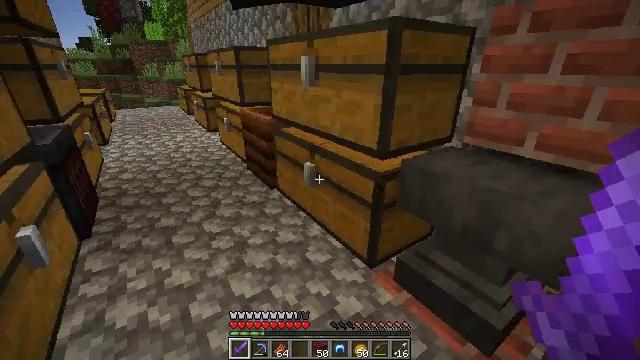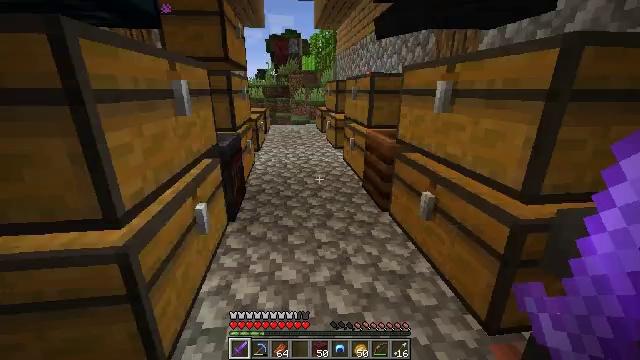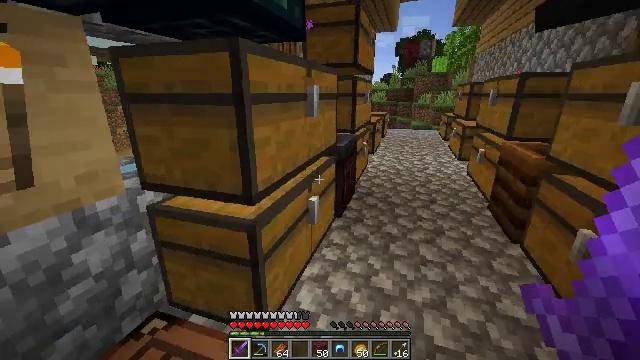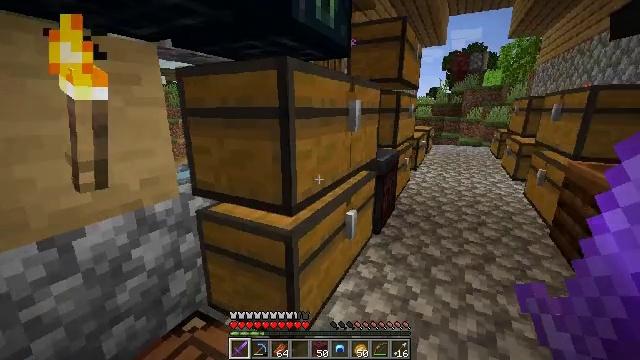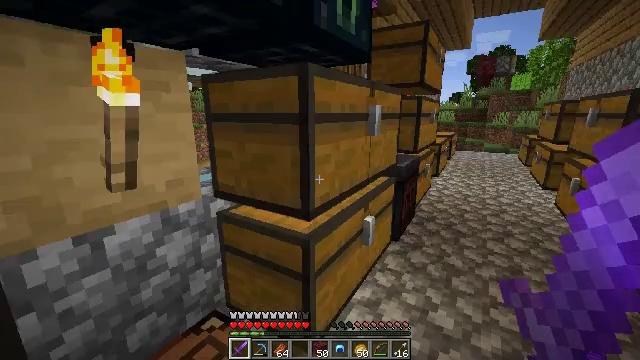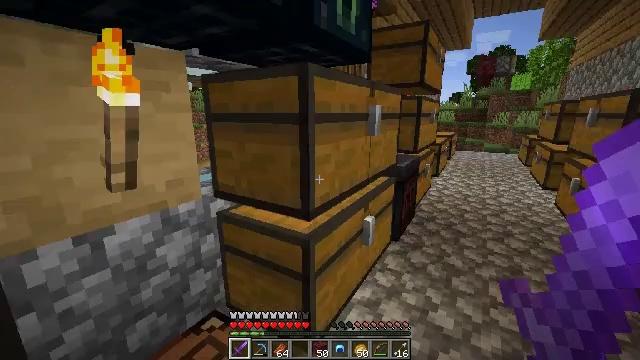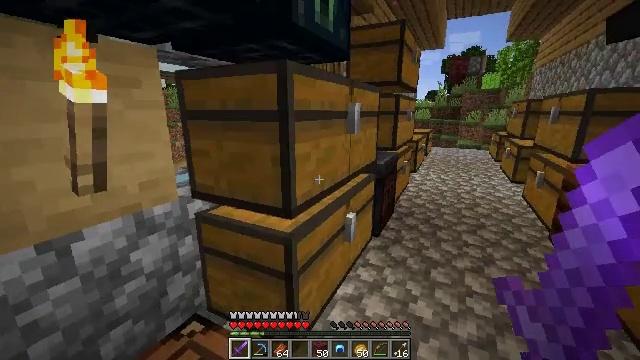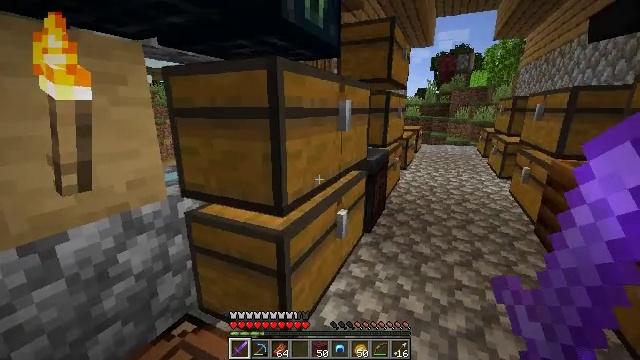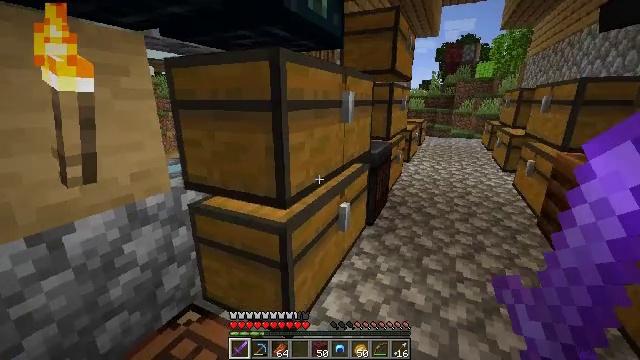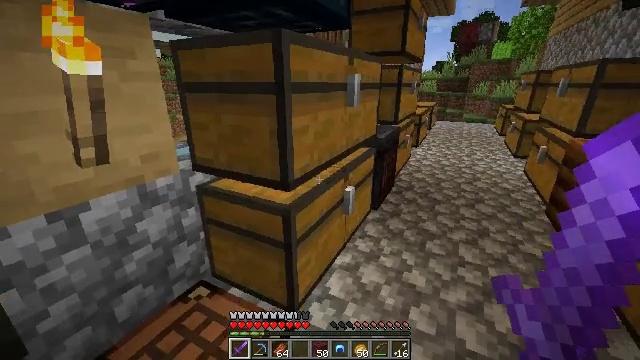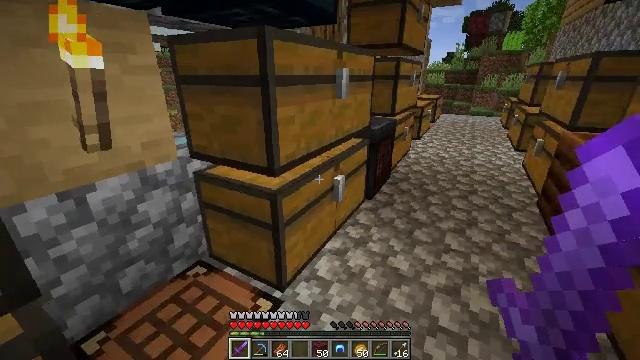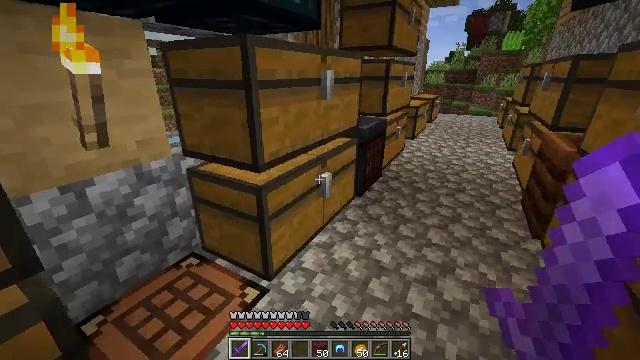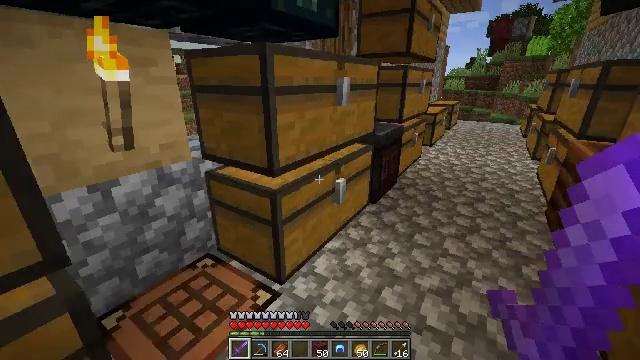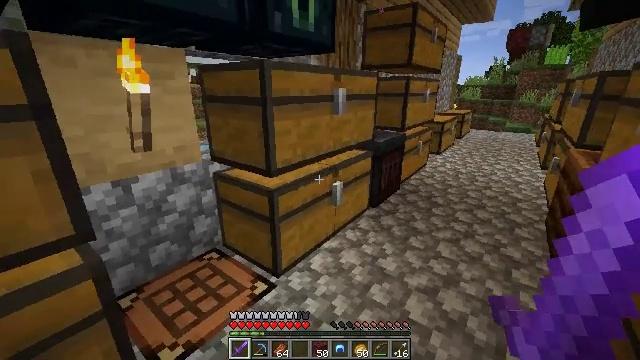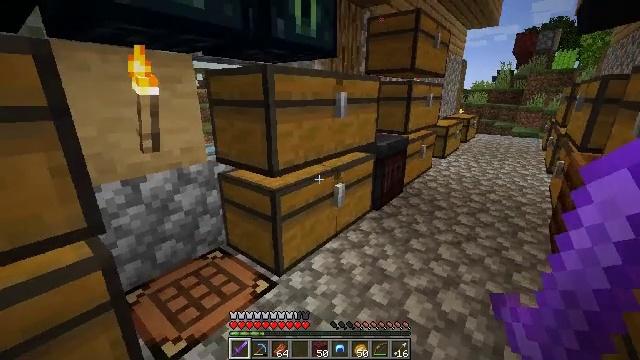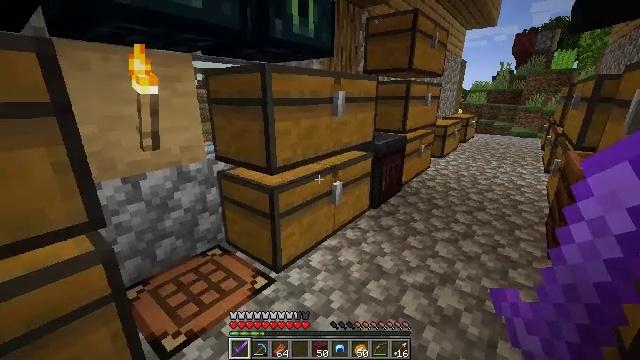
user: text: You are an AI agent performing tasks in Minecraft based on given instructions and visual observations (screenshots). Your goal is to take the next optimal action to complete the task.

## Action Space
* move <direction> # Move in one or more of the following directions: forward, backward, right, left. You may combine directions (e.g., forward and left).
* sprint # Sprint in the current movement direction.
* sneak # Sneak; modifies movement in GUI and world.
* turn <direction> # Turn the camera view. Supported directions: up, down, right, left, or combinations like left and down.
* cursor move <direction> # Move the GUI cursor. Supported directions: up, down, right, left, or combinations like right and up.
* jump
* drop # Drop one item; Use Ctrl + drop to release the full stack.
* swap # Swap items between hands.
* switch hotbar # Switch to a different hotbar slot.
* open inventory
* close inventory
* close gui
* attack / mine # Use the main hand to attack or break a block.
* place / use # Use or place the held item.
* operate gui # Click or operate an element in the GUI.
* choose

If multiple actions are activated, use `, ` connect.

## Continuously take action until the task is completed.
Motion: motion action
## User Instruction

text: Combine diamond helmet and netherite ingot to craft a netherite helmet.
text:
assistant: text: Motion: turn left and up
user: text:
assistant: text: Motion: turn left
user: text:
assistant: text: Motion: turn left and up
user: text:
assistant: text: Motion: turn left and up
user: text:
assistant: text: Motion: no_op
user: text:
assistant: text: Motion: turn right
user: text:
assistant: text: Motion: turn right
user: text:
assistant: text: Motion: turn down
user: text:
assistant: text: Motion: move back and move right, turn left and down
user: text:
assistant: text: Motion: move back and move right, turn left and down
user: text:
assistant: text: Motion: move back and move right
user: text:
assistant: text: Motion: move back and move right, turn left and up
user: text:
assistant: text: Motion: turn left and up
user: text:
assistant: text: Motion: turn left
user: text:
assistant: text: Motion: no_op
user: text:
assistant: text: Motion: no_op
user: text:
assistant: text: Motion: no_op
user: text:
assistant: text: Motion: turn left
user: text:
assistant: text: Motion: turn left and up
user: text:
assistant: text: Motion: turn left and up
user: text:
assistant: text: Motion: no_op
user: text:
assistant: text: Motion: use / place
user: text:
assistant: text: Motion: use / place
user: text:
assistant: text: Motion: use / place
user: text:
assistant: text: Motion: no_op
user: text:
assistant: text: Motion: no_op
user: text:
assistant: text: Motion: no_op
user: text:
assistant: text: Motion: no_op
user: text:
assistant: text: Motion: no_op
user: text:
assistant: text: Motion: no_op